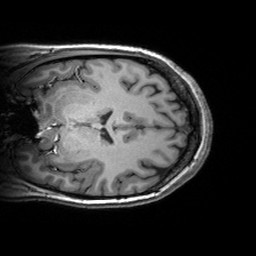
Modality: T1w
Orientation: coronal
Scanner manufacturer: siemens
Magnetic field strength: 3 T
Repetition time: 2.53 s
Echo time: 0.00299 s